Question: Count the number of objects in the diagram.
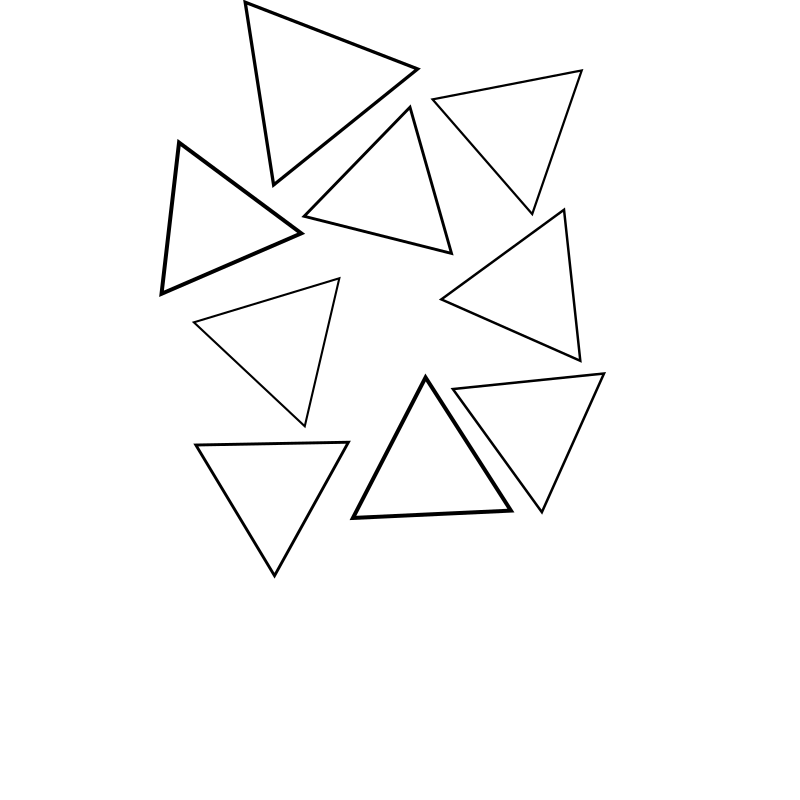
Answer: 9